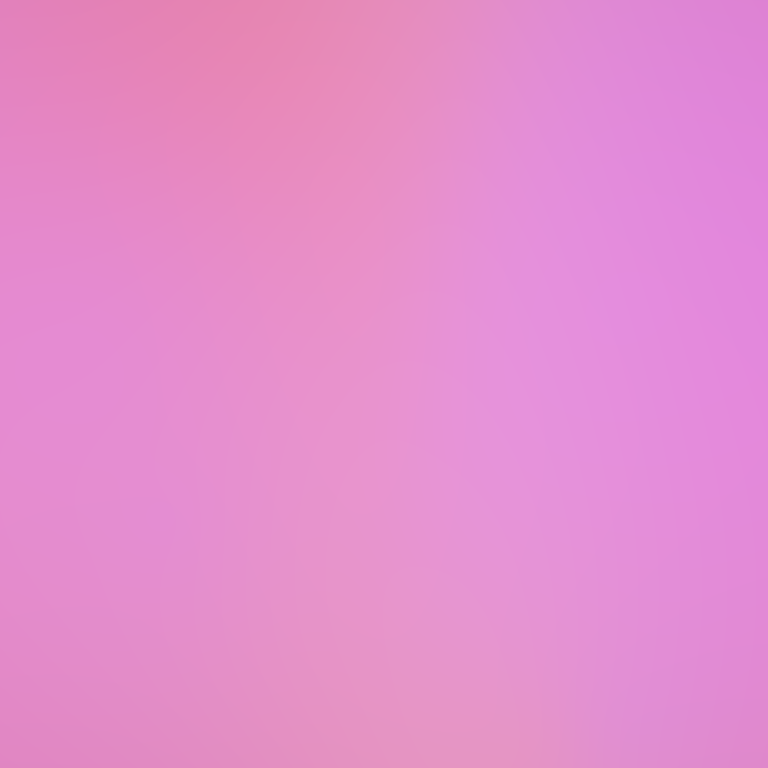
Abstract light effect, smooth gradient from soft pink to light purple, calm atmosphere, diffuse light, no room, no furniture, no objects.